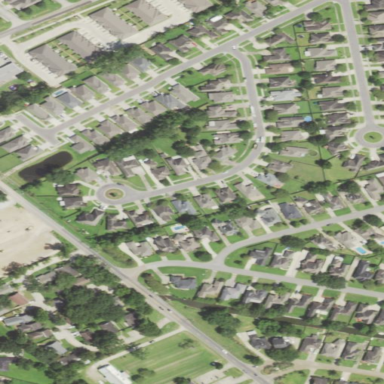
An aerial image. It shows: Single-family residential neighborhood.